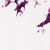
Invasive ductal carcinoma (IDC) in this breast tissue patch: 0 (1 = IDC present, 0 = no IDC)